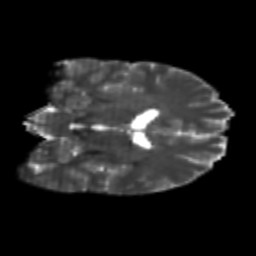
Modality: T2w
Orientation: coronal
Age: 24
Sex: male
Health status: healthy
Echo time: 0.074 s